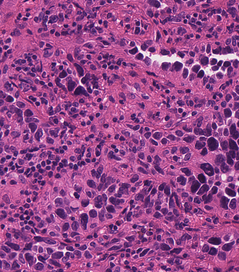
Tumor epithelial tissue: yes
Tumor-associated stroma tissue: yes
Normal tissue: no